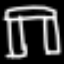
Label: pants